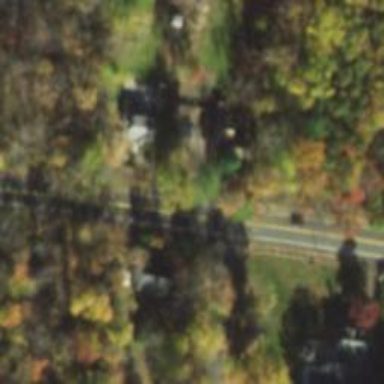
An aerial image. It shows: Unmarked crossing on the road.